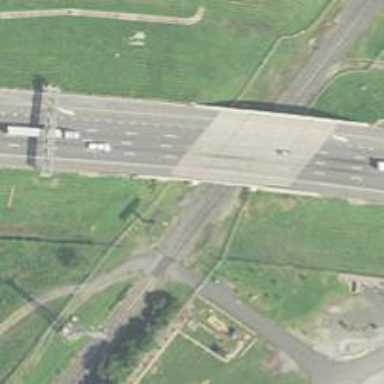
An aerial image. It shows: Motorway bridge.